Interaction volume radius: 10 \u00c5
Interaction volume height: 25 \u00c5
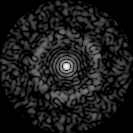
Disorder parameter: 0.8339